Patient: sex F, age 72
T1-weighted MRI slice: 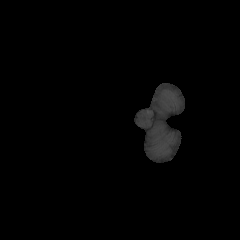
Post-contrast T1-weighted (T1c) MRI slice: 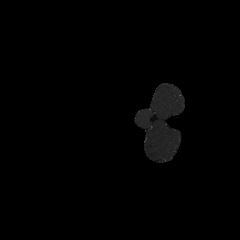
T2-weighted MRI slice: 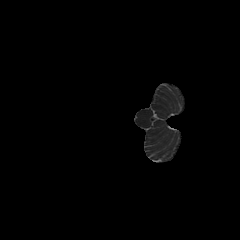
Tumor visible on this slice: no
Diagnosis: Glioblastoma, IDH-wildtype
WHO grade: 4